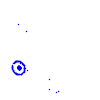
Particle: electron